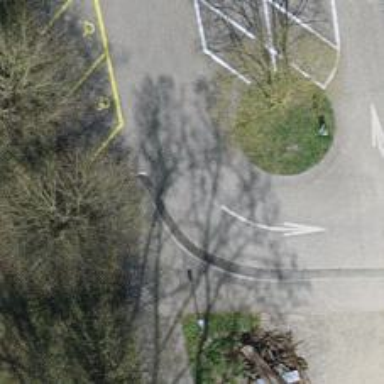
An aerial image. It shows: Road serving as parking aisle.